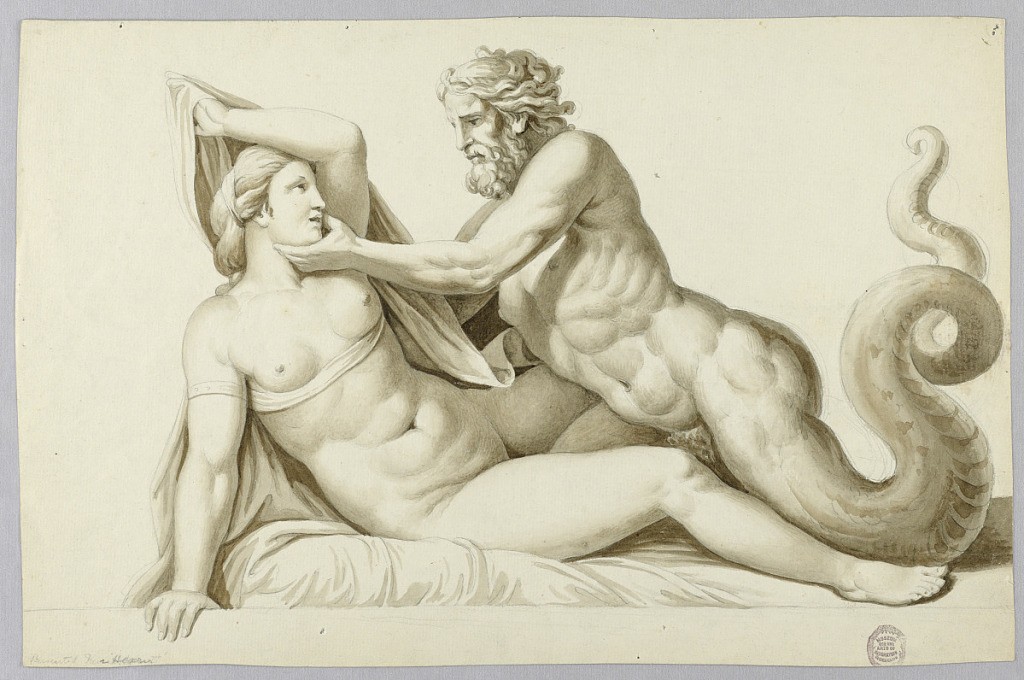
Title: A Sea God Visiting a Girl
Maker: Johann August Nahl The Younger, German, 1752 - 1825
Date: ca. 1781
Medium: Black chalk, brush and brown watercolors on paper
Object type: Drawing
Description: Drawing after a fresco devised by Giulio Romano in the Palazzo del Te in Mantua. The two figures are shown.